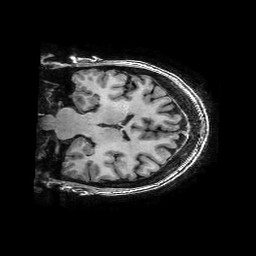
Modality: T1w
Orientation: coronal
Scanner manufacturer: ge
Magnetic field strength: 3 T
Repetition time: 0.008976 s
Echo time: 0.003488 s